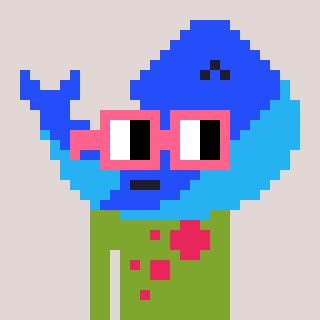
a pixel art character with square pink glasses, a whale-shaped head and a slimegreen-colored body on a warm background